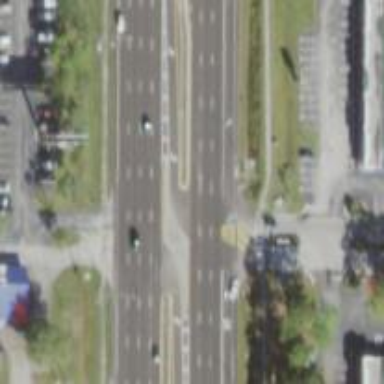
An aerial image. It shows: Trunk link highway.